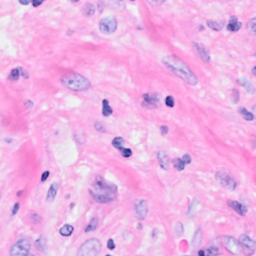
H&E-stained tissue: Breast